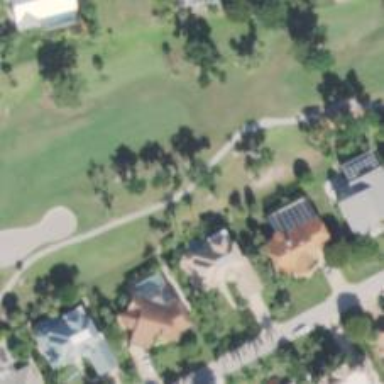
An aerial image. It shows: Golf cartpath that is also road path.